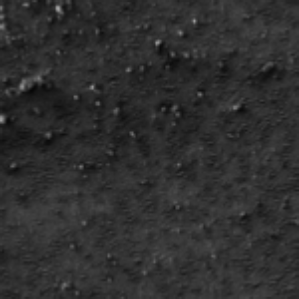
Label: frost